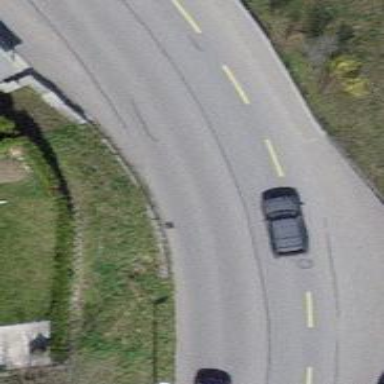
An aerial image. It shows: Tertiary road with asphalt surface. The road has cycle lane on the left side.